Question: I'm currently trying to use a 'System.Threading.Timer' to fire callbacks for my current class. My current class looks like this:
'''
public class TestClass
{
private Timer _timer;
public TestClass()
{
_timer = new Timer(Callback, TimeSpan.FromMinutes(5), TimeSpan.FromMinutes(5));
}
private void Callback(object state)
{
//Do stuff here
}
}
'''
This attaches 'Timer' to the TestClass, and prevents garbage collection. What I'm noticing though, is that resharper likes to bitch and moan that _timer is not being used:

Now, while I can disable this warning by adding '// ReSharper disable once NotAccessedField.Local' above the _timer, is this the recommended approach?
I've tried 'GC.KeepAlive(timer)' instead of adding an implicit reference, but that doesn't seem to do anything. Is there a way to tell the Garbage collector to keep the timer alive for as long as TestClass is alive (Without having ReSharper bitch)?
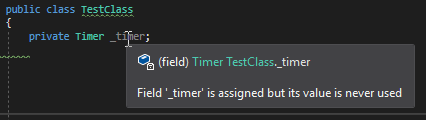
Answer: > Now, while I can disable this warning by adding "// ReSharper disable once NotAccessedField.Local" above the _timer, is this the recommended approach?
It is OK to explicitly store a reference to an object when you need it to stay alive.
I see nothing wrong with it. You can always suppress ReSharper warning with comment or just ignore it - that's why it is called a warning, not an error.
Another important thing that you need to understand is that you cannot just forget about your 'Timer' when you finish using it and expect GC to stop and collect it.
'System.Threading.Timer' is 'IDisposable' and needs to be correctly disposed.
You should implement 'IDisposable' pattern for your object too:
'''
public class TestClass : IDisposable
{
private Timer _timer;
public TestClass()
{
_timer = new Timer(Callback, TimeSpan.FromMinutes(5), TimeSpan.FromMinutes(5));
}
private void Callback(object state)
{
//Do stuff here
}
public void Dispose() // the simplest IDisposable implementation
{
_timer?.Dispose();
}
}
// Usage:
using (var testClass = new TestClass())
{
}
'''
Now, you can be sure that your 'Timer' is correctly stopped and disposed right after you stopped using it.
As a side effect, it solves your "field is not used" warning :)